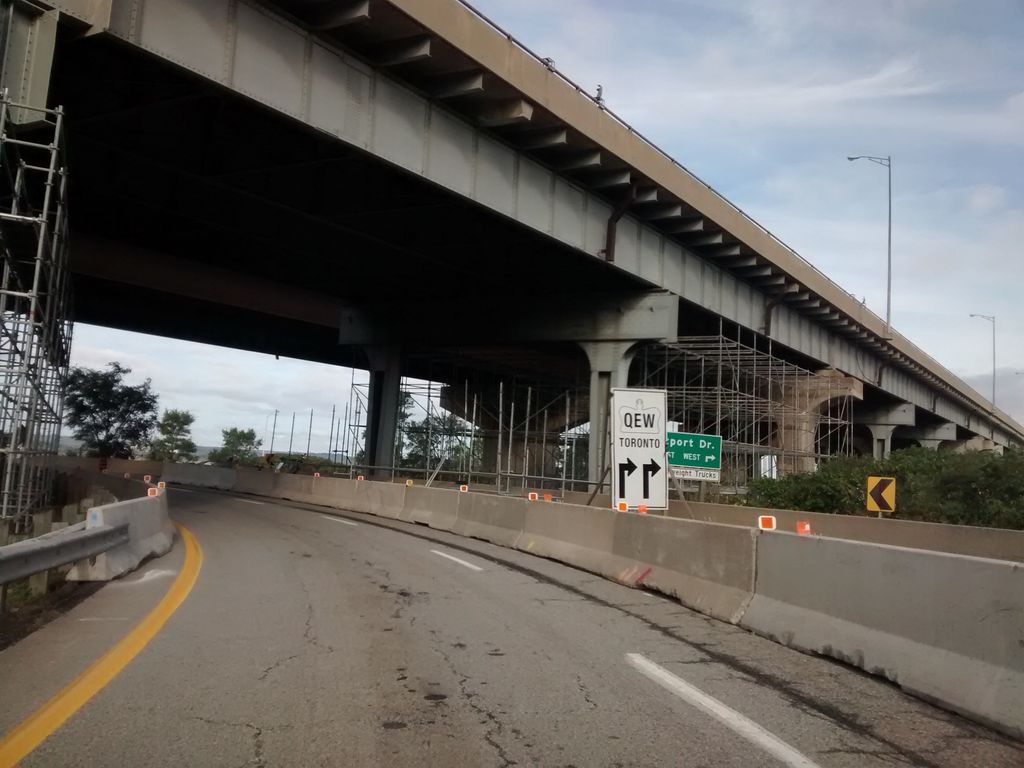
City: hamilton